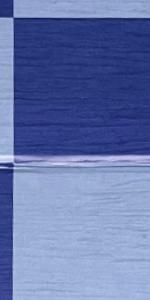
Label: Empty